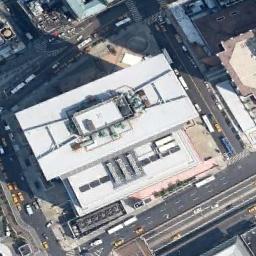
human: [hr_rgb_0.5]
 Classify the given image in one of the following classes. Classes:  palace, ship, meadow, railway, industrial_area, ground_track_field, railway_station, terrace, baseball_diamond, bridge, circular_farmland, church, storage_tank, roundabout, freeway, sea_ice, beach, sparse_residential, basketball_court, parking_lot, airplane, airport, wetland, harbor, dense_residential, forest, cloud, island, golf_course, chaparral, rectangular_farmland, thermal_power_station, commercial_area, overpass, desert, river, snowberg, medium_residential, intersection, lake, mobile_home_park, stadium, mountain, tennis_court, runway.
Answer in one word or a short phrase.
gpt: commercial_area